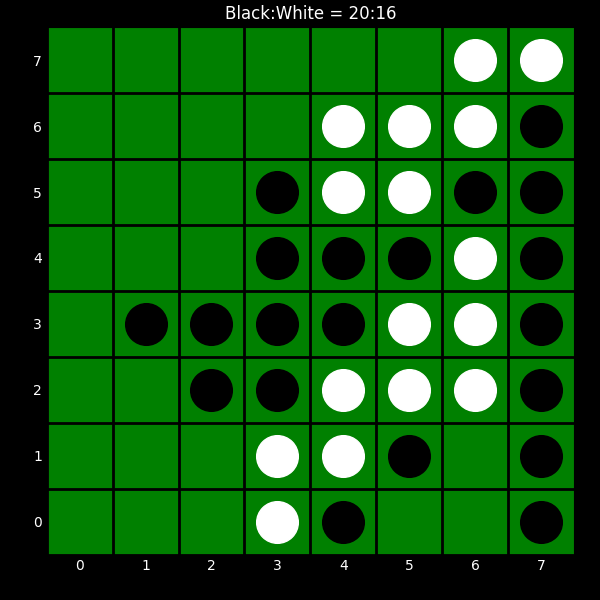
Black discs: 20
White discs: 16